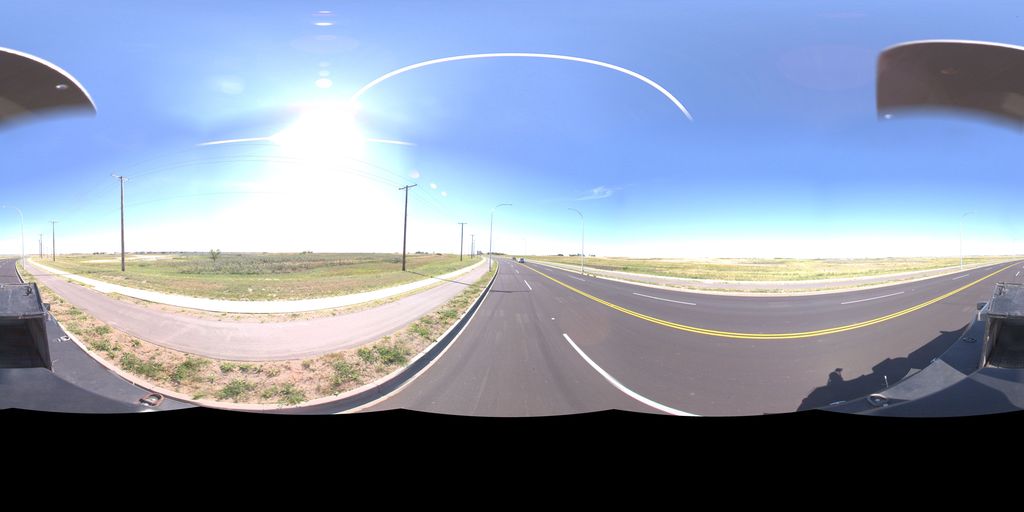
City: saskatoon